Question: Currently I have a sidebar on my website, and when a user hovers something on the sidebar it should bring up a popover. Yet there is this really weird issue!
The sidebar has a vertical scroll bar, and when the popover comes up it will not go over the scroll bar. Here is a image of it (Please note that is not going to be the actual popover, it is just for testing):

Sorry, not sure why the text is appearing down here. Anyhow as you can see when there is a scroll bar the text will not pass through it, yet when the scroll bar is removed the text WILL pass through it. Here is all of the important CSS:
'''
.sidebarbuttons2 {
width: 100%;
height: 5%;
margin-left: auto;
margin-right: auto;
background-color: gray;
text-align: center;
font-size: 70%;
border-bottom: 2px solid #474747;
z-index: 2;
}
.sidebarbuttons2 li .dropdownbuttonsholder {
display: none;
margin: 0;
padding: 0;
margin-left:150px;
float:left;
margin-top: -45px;
height: 0;
z-index: 3;
}
.sidebarbuttons2 li:hover .dropdownbuttonsholder {
width: 200px;
background-color: blue;
border: 1px solid black;
list-style: none;
height: 25px;
display: block;
z-index: 4000;
position: absolute;
}
#dropdownbuttonitem1 {
background-color: red;
height: 25px;
z-index: 5;
}
#dropdownbuttonitem2 {
background-color: green;
height: 25px;
z-index: 5;
}
#dropdownbuttonitem3 {
background-color: yellow;
height: 25px;
z-index: 5;
}
#dropdownbuttonitem4 {
background-color: orange;
height: 25px;
z-index: 5;
}
/*-------------------------------------------------------*/
/*Sidebar Style*/
/*-------------------------------------------------------*/
.sidebarpostinbutton {
color: orange;
font-weight: bold;
}
#sidebar {
width: 20%;
height: 1900px;
background-color: gray;
z-index: 1;
border-right: 3px solid #474747;
position: absolute;
overflow-y: scroll;
font-size: 88%;
}
#sidebar:hover {
width: 25%;
z-index: 5;
-webkit-transition: 1s linear;
-moz-transition: 1s linear;
-o-transition: 1s linear;
-ms-transition: 1s linear;
transition: 1s linear;
}
.sidebarbuttons {
width: 100%;
height: 5%;
margin-left: auto;
margin-right: auto;
background-color: gray;
text-align: center;
font-size: 70%;
line-height: 0%;
border-bottom: 2px solid #474747;
}
#sidebarbuttonlast1 {
border-bottom: 0px;
}
#sidebarscrollinformation {
display: none;
}
/*-------------------------------------------------------*/
/*Main Contents Box Style*/
/*-------------------------------------------------------*/
.maincontentssection {
background-color: lightgray;
margin-left: 20%;
height: 1900px;
position: absolute;
width: 80%;
overflow-y: scroll;
z-index: 1;
}
'''
And then here is the important HTML:
'''
<div id="sidebar">
<div class="col-xs-12 col-sm-6 col-md-12">
<ul class="nav sidebarbuttons2"> <!-- navbar -->
<li><a href="#"> <h1> Art </h1> </a>
<ul class="dropdownbuttonsholder row">
<ul id="dropdownbuttonitem1" class="col-xs-3"><a href="#"> All Posts </a></ul>
<ul id="dropdownbuttonitem2" class="col-xs-3"><a href="#"> Most Popular </a></ul>
<ul id="dropdownbuttonitem3" class="col-xs-3"><a href="#"> Most Viewed </a></ul>
<ul id="dropdownbuttonitem4" class="col-xs-3"><a href="#"> Newest </a></ul>
</ul>
</li>
</ul>
</div>
</div>
'''
I can not figure out why it is not going through the scroll bar. Please Help! :)
P.S. If you would like the full HTML go here: <URL>
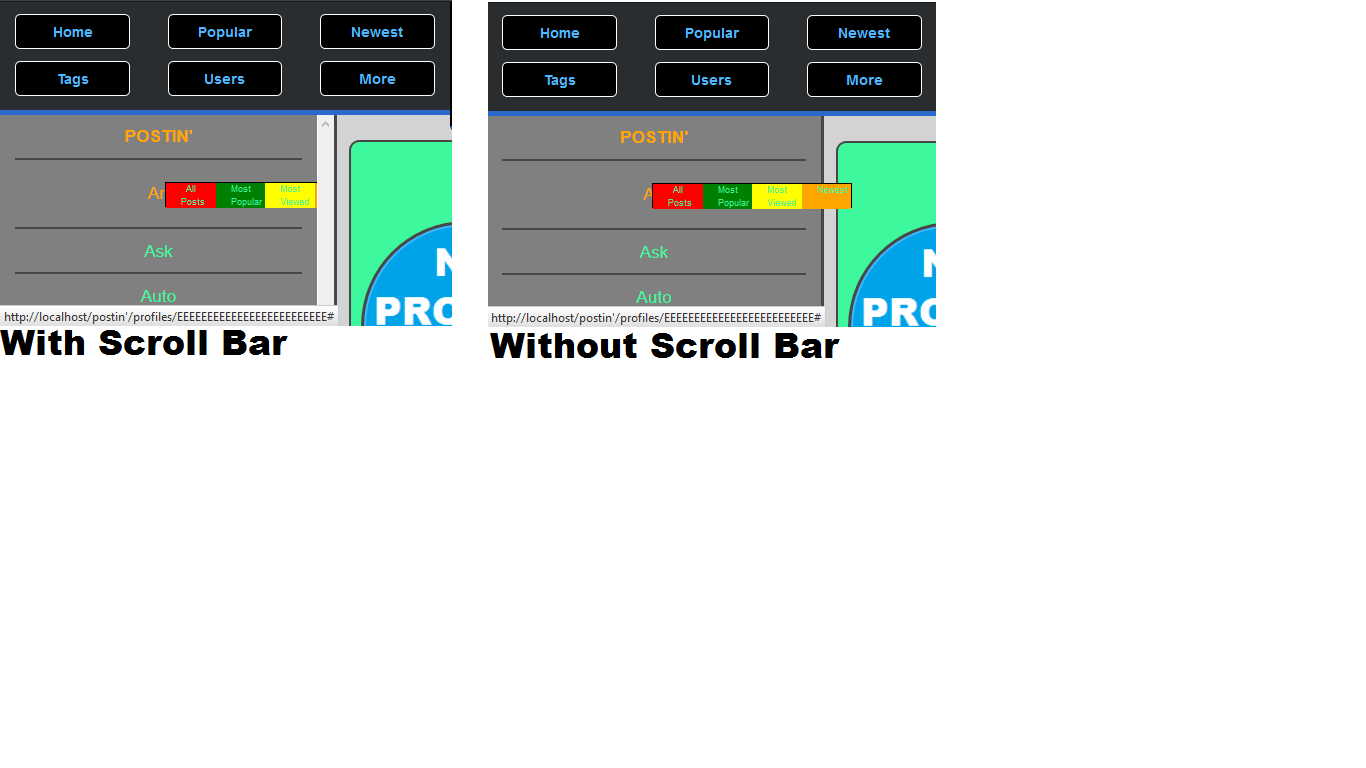
Answer: That's just how 'overflow: scroll' works. Even if you use 'overflow-x' or 'overflow-y', you cannot mix this with 'overflow: visible' in the same element.
The only thing you can do, is to use 'overflow-x: visible; overflow-y: hidden;' for the CSS, and use javascript to scroll the element. Check out a library like this for the scroll: <URL>